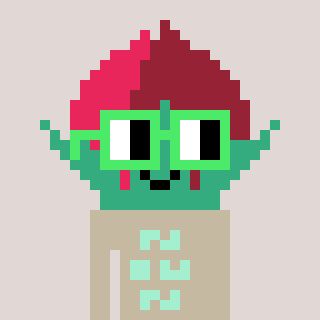
a pixel art character with square light green glasses, a rosebud-shaped head and a bege-colored body on a warm background